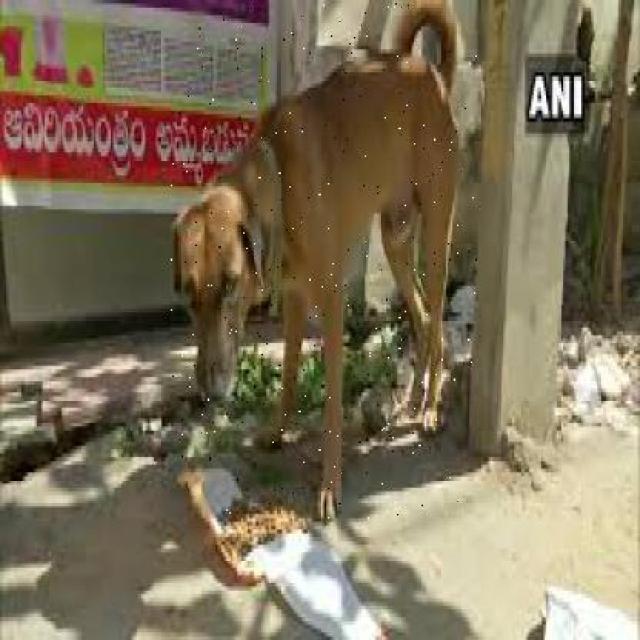
Healthy canine skin — no visible lesions, inflammation, or abnormalities. The skin and coat appear normal.